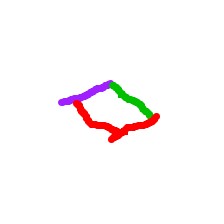
Shape: rhombus